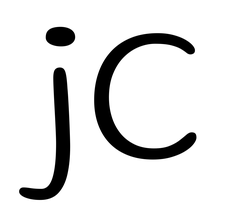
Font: Gluten_ExtraLight